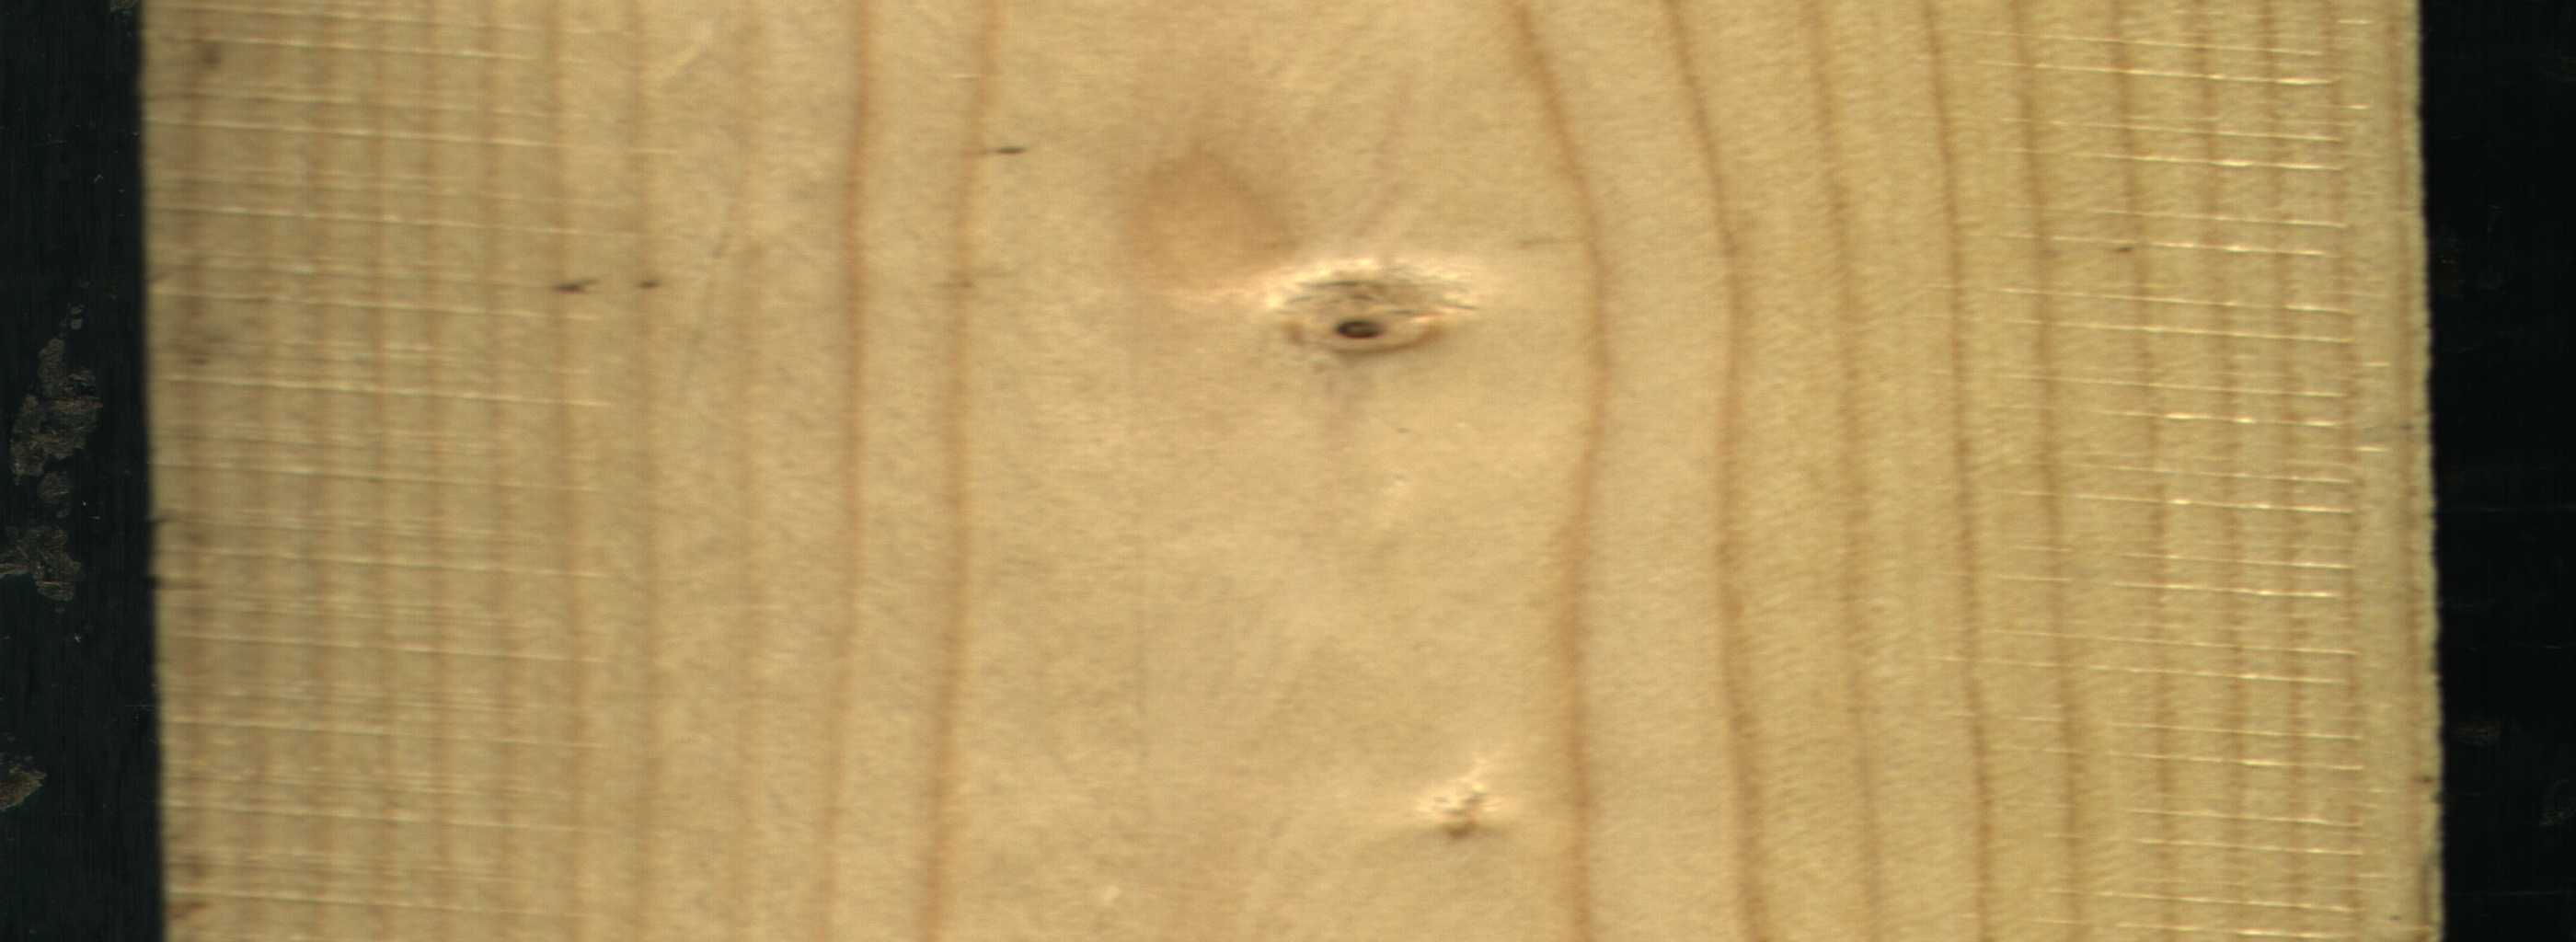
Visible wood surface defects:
Live_Knot